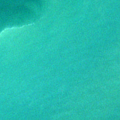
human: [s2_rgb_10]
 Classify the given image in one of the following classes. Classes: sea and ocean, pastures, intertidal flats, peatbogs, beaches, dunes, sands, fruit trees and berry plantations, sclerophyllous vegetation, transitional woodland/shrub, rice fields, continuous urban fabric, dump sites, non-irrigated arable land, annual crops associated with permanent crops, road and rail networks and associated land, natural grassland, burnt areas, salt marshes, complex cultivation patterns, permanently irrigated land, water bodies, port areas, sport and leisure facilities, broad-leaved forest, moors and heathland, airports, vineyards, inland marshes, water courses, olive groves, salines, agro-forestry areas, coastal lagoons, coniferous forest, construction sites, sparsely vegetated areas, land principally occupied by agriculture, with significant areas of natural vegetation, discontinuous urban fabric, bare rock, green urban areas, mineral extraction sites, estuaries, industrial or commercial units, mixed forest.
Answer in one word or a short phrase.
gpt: sea and ocean